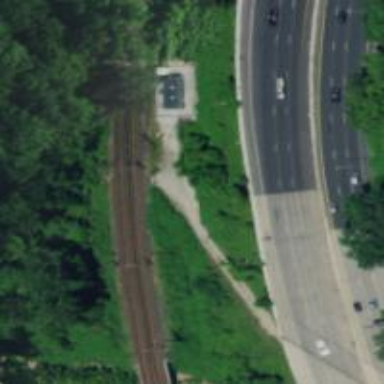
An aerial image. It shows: Light rail electrified with contact line.